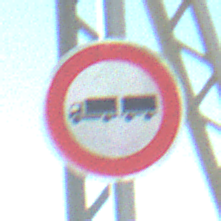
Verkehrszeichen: VerbotLastkraftwagenMitAnhaenger
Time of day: MorningAfternoon
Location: Outdoor (Special)
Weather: Clear
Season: NotSpecified
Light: Natural